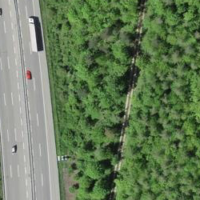
EUNIS habitat code: 41
Species observed at this site:
Melittis melissophyllum